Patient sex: M
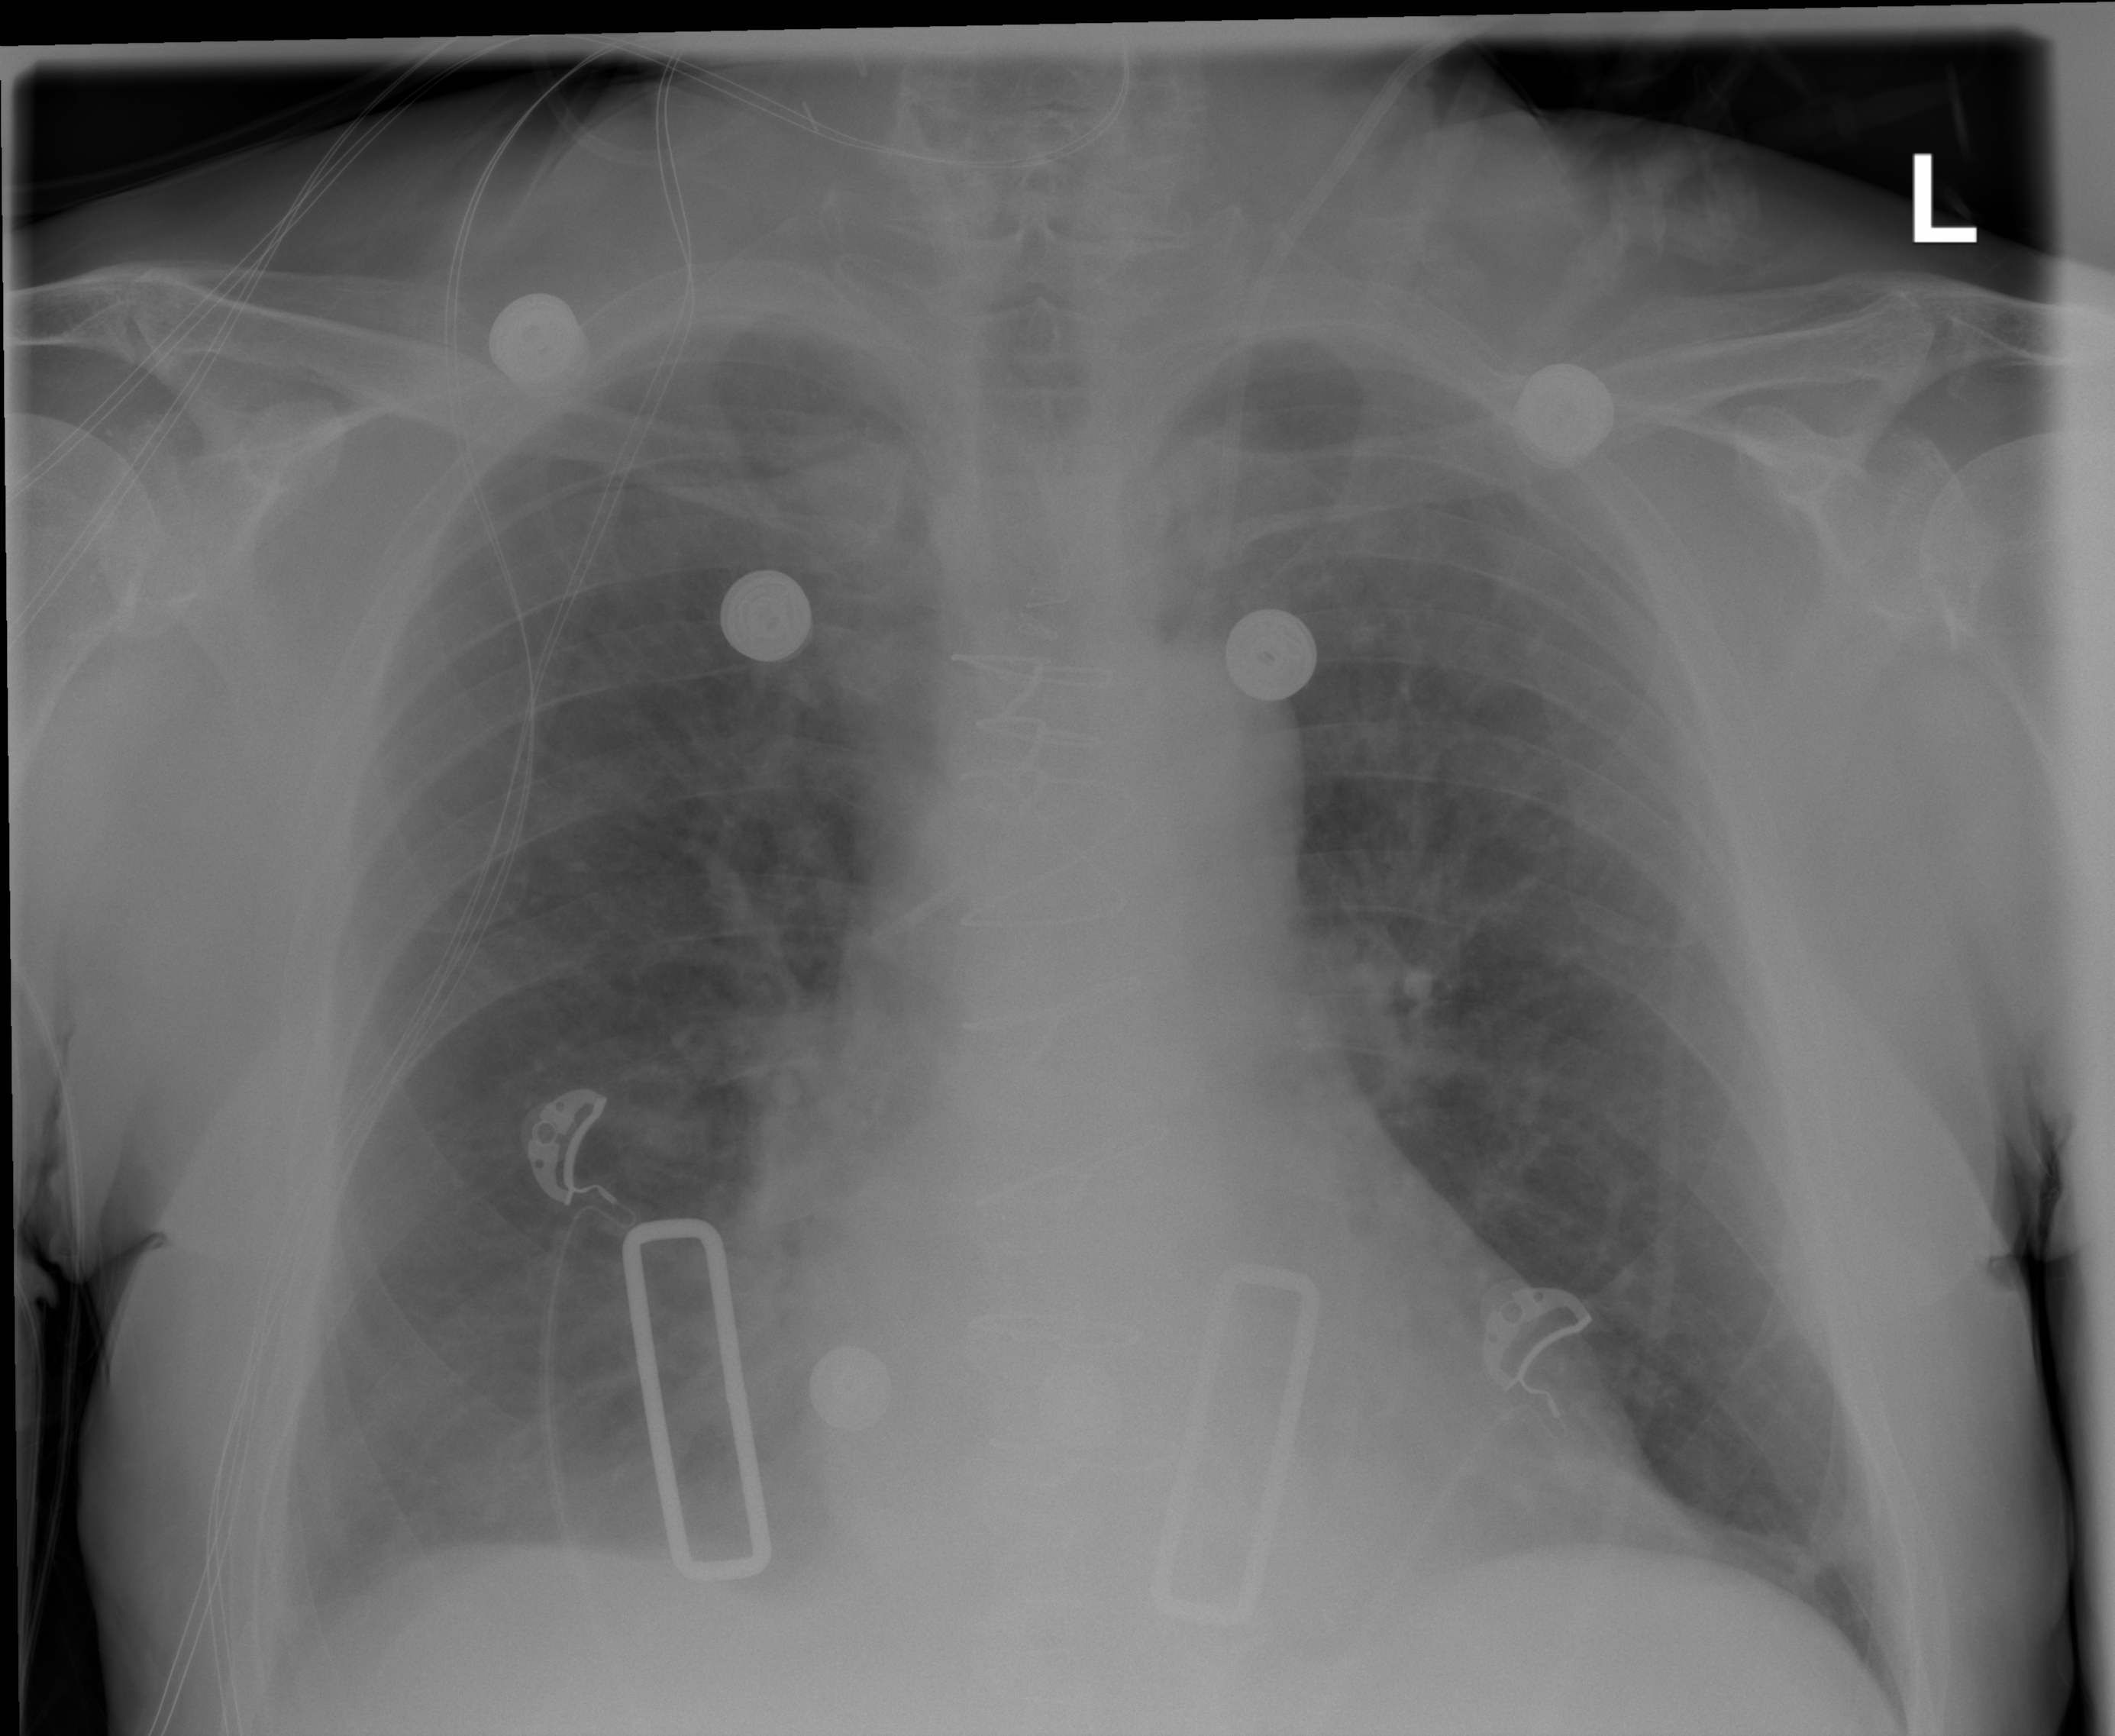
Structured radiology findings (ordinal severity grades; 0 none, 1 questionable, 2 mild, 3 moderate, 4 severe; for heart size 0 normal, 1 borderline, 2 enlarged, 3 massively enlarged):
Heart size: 0
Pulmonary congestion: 0
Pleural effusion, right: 0
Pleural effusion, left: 0
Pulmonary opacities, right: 0
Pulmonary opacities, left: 0
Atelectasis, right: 2
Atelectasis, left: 0